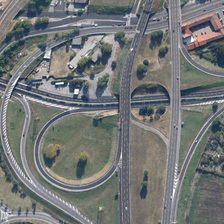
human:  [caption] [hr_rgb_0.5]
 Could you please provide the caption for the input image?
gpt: some green trees and buildings are near a viaduct .

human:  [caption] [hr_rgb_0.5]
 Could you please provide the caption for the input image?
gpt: some green trees and buildings are near a viaduct .

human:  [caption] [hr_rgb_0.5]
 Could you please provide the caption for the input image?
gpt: some green trees and buildings are near a viaduct .

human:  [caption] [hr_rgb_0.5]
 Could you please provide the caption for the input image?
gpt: some green trees and buildings are near a viaduct .

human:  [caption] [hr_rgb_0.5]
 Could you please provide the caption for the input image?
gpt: some green trees and buildings are near a viaduct .